Question: I have some GUI components that don't line up on the same row which I want them to:

I want them all on the same row. What must be done then?
My HTML is
'''
<div id="rab" class="yta2 TB_nb fontS80">
<div class="fl50" id="L-col">
<div class="clear half">&nbsp;</div>
<div class="fl25"><h3>Aberopade rabattgrundande arenden</h3></div>
<div class="fl40">Registrera:
<input type="radio" name="its" checked value="its">ITS
<input type="radio" name="uppdrag" value="uppdrag">Uppdrag
<input type="radio" name="pct" value="pct">PCT/Patentansokan
</div>
<div class="clear"></div>
<div class="fl40">ITS inlamnad datum:
<input type="text" size="10" name="pct_inlamningsdatum"
id="pct_inlamningsdatum" value="">&nbsp;<a href="#"><img src="images/cal.gif" width="16" height="15" alt="" onclick="javascript:openCalWin('620','300','depositionsdatum')"></a></div>
<div class="clear"></div>
<div class="fl20">Nummer:</div>
<div class="fl40"><input type="text" name="pct_nr"></div>
<div class="clear"></div>
</div>
<div class="fl50" id="R-col">
<div class="clear">&nbsp;</div>
<div class="fl95 hknot" style="height: 165px; overflow: auto;">
<table><tr><td><strong>Myndighet</strong></td><td><strong>Datum</strong></td><td><strong>Nummer</strong></td><td><strong>Utlamning</strong></td></tr>
</table>
</div>
</div>
'''
My CSS is
'''
* {font-family:arial;}
.avnamn{
color: #90002b;
font-size: 140%;
display: inline;
vertical-align: 3%;
margin-left: 1%;
}
.b{border:1px solid #000;}
.readonly{background-color: #CCC;}
.Webdings{
font-family: Webdings;
}
ul{margin-top: 0px}
.mt3{margin-top:-3px;}
.mt5p{margin-top:5px;}
.fontS80 {font-size: 80%;}
a:link{color:#000; text-decoration:none; }
a:visited{color:#000; text-decoration:none; }
a:hover{color:#000; text-decoration:none; }
a:active{color:#000; text-decoration:none; }
.fontS75 {font-size: 75%;}
.link{color: #003366;
text-decoration: underline;
cursor: pointer;
font-weight: bold;}
.link_sm{color: #003366;
text-decoration: underline;
cursor: pointer;}
.link_sm{font-size: 70%;cursor: pointer;}
.small{font-size: 75%;}
.smallg{font-size: 75%;
color: #555;}
.ssmall{
font-size: 65%;
font-weight: bold;
color: #555;
}
.small60{font-size: 60%;}
.small50{
font-size: 50%;
color: #333;
}
.smallb{font-size: 85%;}
table{display:inline;}
h1{font-size: 130%;display:inline;}
h2{font-size: 100%;display:inline;}
h3{
font-size: 80%;
display:inline;
font-family: "Arial Unicode MS", Arial, Helvetica, sans-serif;
}
h4{font-size: 70%;display:inline;}
h5{
font-size: 80%;
display:inline;
font-family: "Arial Unicode MS", Arial, Helvetica, sans-serif;
}
.hthin{
font-size: 125%;
}
.th {text-align: left;}
td, th{font-size: 75%;
vertical-align: text-top;}
.td_link{cursor: pointer;}
.td40{height:40px;}
.td60{height:60px;}
.thkant{
border-top: 1px solid #000;
border-bottom: 1px solid #000;
font-size: 70%;
text-align: left;
}
.labb{F0F0E3; c1c1b3 }
.bb{border-bottom: 1px solid #000;}
.bbV{border-bottom: 1px solid #FFF;}
.TB_nbA {background-color:#CCC;}
.TB_bt, .TB_nb, .TB_db, .TB_bb {background-color:#efefdc;}
.hk {background-color:#d9ddb3;}
.hknot {background-color:#f9faf2;}
/*<!--F8F8F1-->*/
.TB_bt{border-top: 1px solid #FFF;}
.TB_bt5{border-top: 5px solid #FFF;}
.TB_bb{border-bottom: 1px solid #999;}
.TB_bb2{border-bottom: 2px solid #c1c1b3;}
.TB_db{border-bottom: 1px solid #000; border-top: 1px solid #000;}
.TB_tb{border-top: 2px solid #efefdc;}
.TB_bo{border: 2px solid #efefdc;}
.TB_bo_hk{border-top: 1px solid #efefdc;}
.TB_bo2{border: 1px solid #efefdc;}
.TB_bo2B{
border-top: 2px solid #c1c1b3;
border-left: 3px solid #efefdc;
border-right: 3px solid #efefdc;
border-bottom: 2px solid #c1c1b3;
}
.TD_bo{
border-right: 1px solid #c1c1b3;
width: 9%;
font-size: 70%;
text-align: center;
}
.TD_bo2{
border-right: 0;
width: 9%;
font-size: 70%;
text-align: center;
}
.ytb{
border-left:3px solid #efefdc;
border-right:3px solid #efefdc;
}
.datum {
font-size: 70%;
padding-right: 5px;
vertical-align: text-top;}
.sub {background:#EAEAEA;}
.sub_meny, .sub_meny_r, .sub_meny_active, .sub_meny_sm{
font-size: 70%;
padding-left: 20px;
padding-right: 20px;
vertical-align: text-top;}
.sub_meny_sm {
font-size: 60%;
vertical-align: middle;
padding-left: 10px;
padding-right: 10px;
}
.sub_meny_r{
float:right;
font-size: 70%;
padding-left: 8px;
padding-right: 8px;}
.sub_meny_rm{margin-top:4px;}
.sub_meny_active{font-weight: bold;}
.flikkant1 {
background-image: url(../images/fl1k.jpg);
background-position: center;
z-index: -1;}
.inl_namn{
font-weight: bold;
font-size: 70%;
color: Black;
text-decoration: none;}
.th{text-align: left;}
.tr{text-align: right;}
.g1{
background-color: #FFF;
line-height: 20px;
}
.g2{
background-color: #EEE;
line-height: 20px;
}
.g3{
background-color: #DCDCDC;
line-height: 20px;
font-weight: bold;
font-size: 100%;
}
.g4{
background-color: #CCC;
line-height: 20px;
}
.popup{
border-color: #000;
border-style: groove;
border-width: 2px;
padding: 0px;
background-color: #FFF;
font-size: 70%;
}
.popupN{
background-color: #F0F0E3;
color: #000;
width: 100%;
display: inline;
font-weight: bold;
height: auto;
padding: 2px;
border-bottom: 1px solid #000;
}
.pin{padding: 6px;}
.fl10, .fl20, .fl30, .fl40, .fl50, .fl60, .fl70, .fl80, .fl90, .fl100 {
padding-bottom:4px;color: #000000;
}
.over{
background-color: #EFEFDC;
line-height: 20px;
}
.half{
line-height:50%;
}
.quarter{
line-height:25%;
}
.lh10{
line-height:10%;
}
.checkmargin {margin-right: 25px;}
.checkmarginL {margin-left: 25px;}
.pusher {padding-left: 15px;"}
.pusherR {margin-right: 40px;"}
.rand3{background-color: #FFF; line-height: 3px;}
.rand1{background-color: #FFF; line-height: 1px;}
.whiteborder { color: #ffffff; border: 4px solid #ffffff; padding: 10px; margin: 10px; }
#details { width: 580; color: #ffffff; }
.f200 {
color: #000000;
}
.f210 {
color: #000000;float: left;
}
.b2{border:2px solid #efefdc;}
.inp_sel{width: 80%;}
.form-bg {
background: #eeefdf;
width:1080px;
overflow:hidden;
}
.data-bar {
border-bottom:1px solid #fbfbf7;
display:inline-block;
padding:10px 10px;
}
.left {
float:left;
width:200px;
}
.column1 { margin: 0; padding: 0; width: 450px; border:0; float: left; }
.column2 { color:black; margin: 0; padding: 0; border:0; width: 50px; float: right; }
.right {
float:right;
width:700px;
}
.data-box-nat {
width:650px;
height:100px;
border:2px solid #cbcbcb;
margin-bottom: 5px;
}
.data-box-pct {
width:650px;
height:100px;
border:2px solid #cbcbcb;
}
.data-box {
width:650px;
height:100px;
border:2px solid #cbcbcb;
margin-bottom: 5px;
}
.data-box-country {
width:650px;
border:2px solid #cbcbcb;
margin-bottom: 5px;
}
#table td {
margin:120px;
}
.personName { float:left; width:300px; }
.otherDetails { float:right; width:300px; }
a img { border: 0;}
'''
Can you help me?
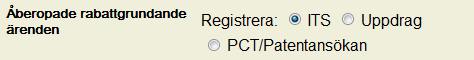
Answer: Urs code itself works pretty well... Three radio buttons comes in same line in firefox and chrome.. but i dont know about IE ...<URL>